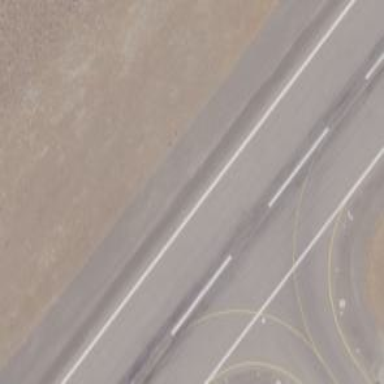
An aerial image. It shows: Runway surface made of asphalt at airport.